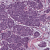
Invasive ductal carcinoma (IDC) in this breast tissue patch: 1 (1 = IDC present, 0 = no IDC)